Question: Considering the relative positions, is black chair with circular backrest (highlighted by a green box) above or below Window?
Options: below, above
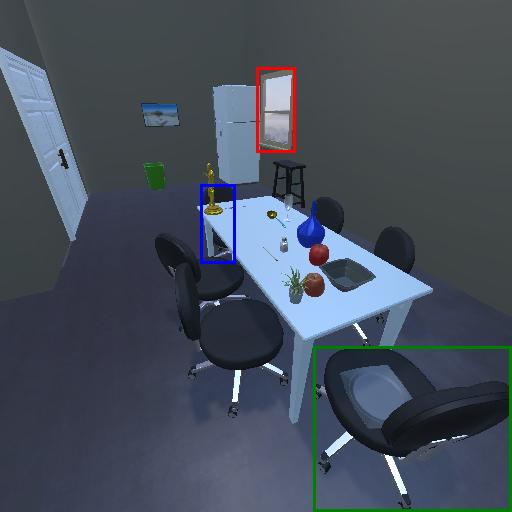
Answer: below